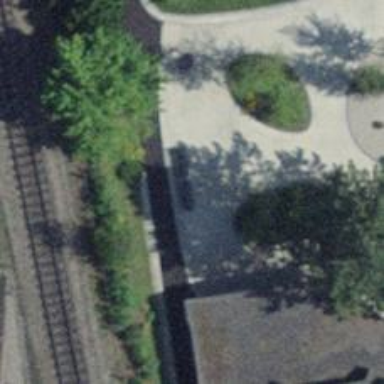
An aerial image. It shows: Black bench.